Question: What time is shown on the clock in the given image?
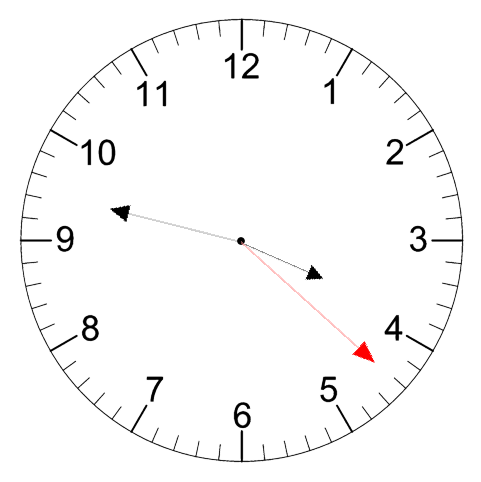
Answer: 03:47:22